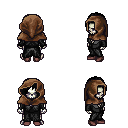
a pixel art fantasy rpg character, male body template, skeleton, gray robe, magenta pants, black parted hairstyle, cloth hood, maroon shoes, four views (front, back, left, right), 2x2 character sprite sheet, small pixel art, hard edges, no anti-aliasing